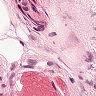
Metastatic tissue present: no